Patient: sex F, age 43
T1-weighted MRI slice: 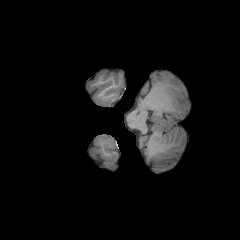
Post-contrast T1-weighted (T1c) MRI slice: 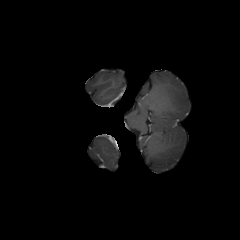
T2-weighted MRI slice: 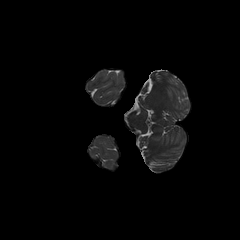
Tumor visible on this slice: no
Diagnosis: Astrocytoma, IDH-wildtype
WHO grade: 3